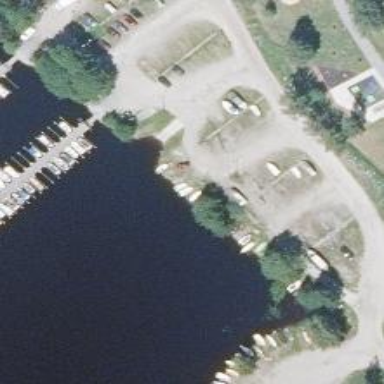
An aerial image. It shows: Slipway on leisure land.